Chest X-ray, PA view. Patient: 36 years old, sex M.
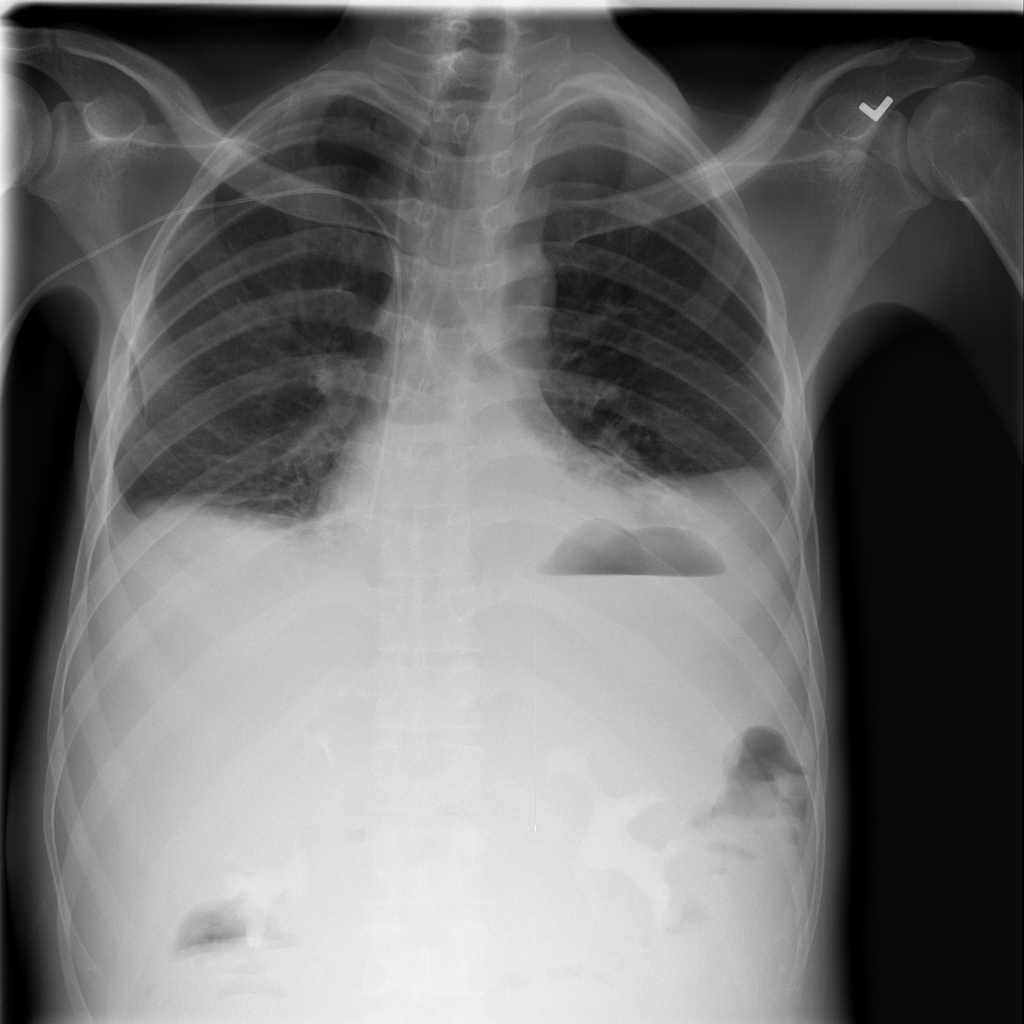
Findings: Effusion